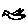
Label: bird